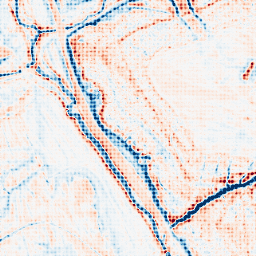
Category: edge_preserving
Decomposition family: anisotropic_diffusion
Decomposition parameters: iterations: 50
kappa: 50
gamma: 0.1
Upsampling method: sinc_blackman
Upsampling parameters: scale: 8
kernel_size: 8
Upsampling scale: 8